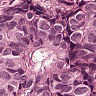
Metastatic tissue present: yes